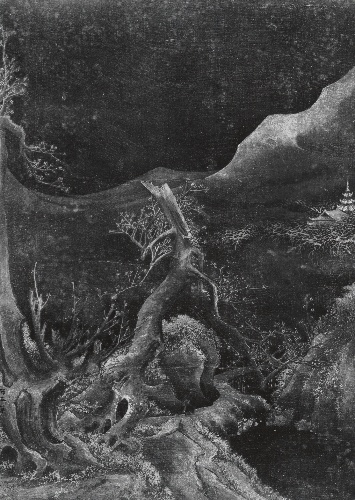
Artist: Unidentified artist
Object type: Hanging scroll
Classification: Paintings
Medium: Hanging scroll; ink and color on silk
Culture: China
Period: Yuan dynasty (1271–1368)
Dimensions: 19 1/2 x 13 3/4 in. (49.5 x 34.9 cm)
Department: Asian Art
Credit line: From the Collection of A. W. Bahr, Purchase, Fletcher Fund, 1947
Accession year: 1947
Repository: Metropolitan Museum of Art, New York, NY